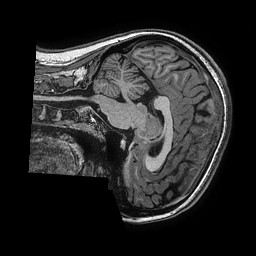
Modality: T1w
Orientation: sagittal
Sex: female
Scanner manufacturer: ge
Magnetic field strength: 3 T
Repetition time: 0.0077 s
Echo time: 0.003436 s